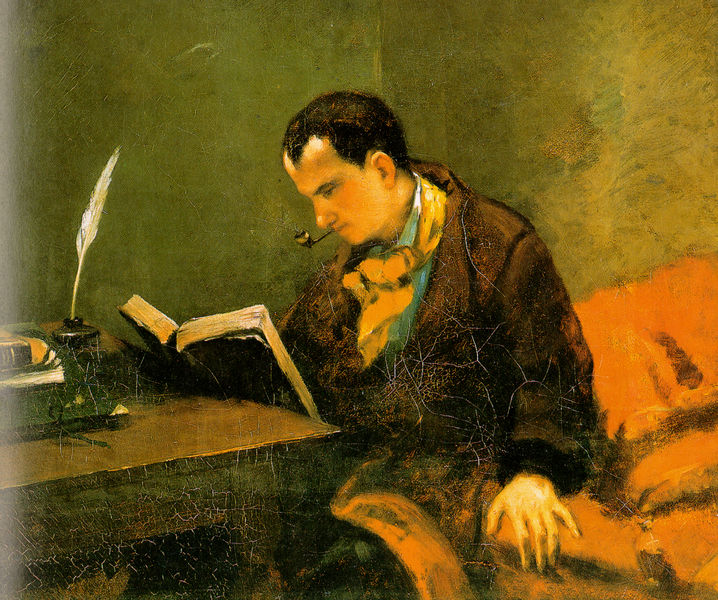
Titel: Portrait of Baudelaire, Porträt von Baudelaire
Künstler: Gustave Courbet
Standort: Montpellier
Institution: Musée Fabre
Schlagwörter: blau, dunkel, feder, gemälde, hand, kopf, mann, schatten, umhang, weiß, gelb, grün, sitzen, braun, finger, haar, hell, holz, licht, nase, ohr, orange, profil, raum, schwarz, stirn, tisch, zimmer, blick, rot, schal, tuch, malerei, rock, schleife, anzug, hemd, jacke, jung, wand, bibel, gesicht, inkarnat, kragen, mensch, bildnis, innenraum, portrait, porträt, öl, auge, gewand, gold, haare, interieur, mantel, realismus, sessel, sitzend, decke, gebeugt, ohren, arbeit, genre, bücher, schreibtisch, sofa, ecke, sitz, risse, weis, romantik, kissen, polster, spitz, pfeife, rauchen, baudelaire, dichter, ernst, streng, halstuch, lesen, angelehnt, bett, hausmantel, morgenmantel, schlafzimmer, couch, canapee, gehrock, geneigt, konzentration, holztisch, courbet, buch, schriftsteller, autor, fass, ölmalerei, tinte, geheimratsecken, pult, heft, kasten, rissig, rauchend, schreiben, raucher, aufgestützt, lesender, mappe, lesend, tintenfass, sekretär, aufgeschlagen, ohre, schreibfeder, lektüre, delacroix, federkiel, morgenrock, ordner, prträt, hogarth, federhalter, mann pfeife, rueschenkragen, schaumpfeife, pfeiferauchen, aufstütztend